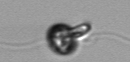
Label: Euglena